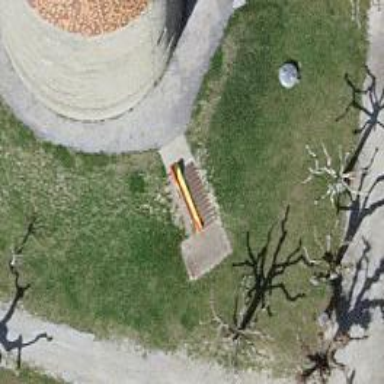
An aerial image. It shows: Playground with slide.